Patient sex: F
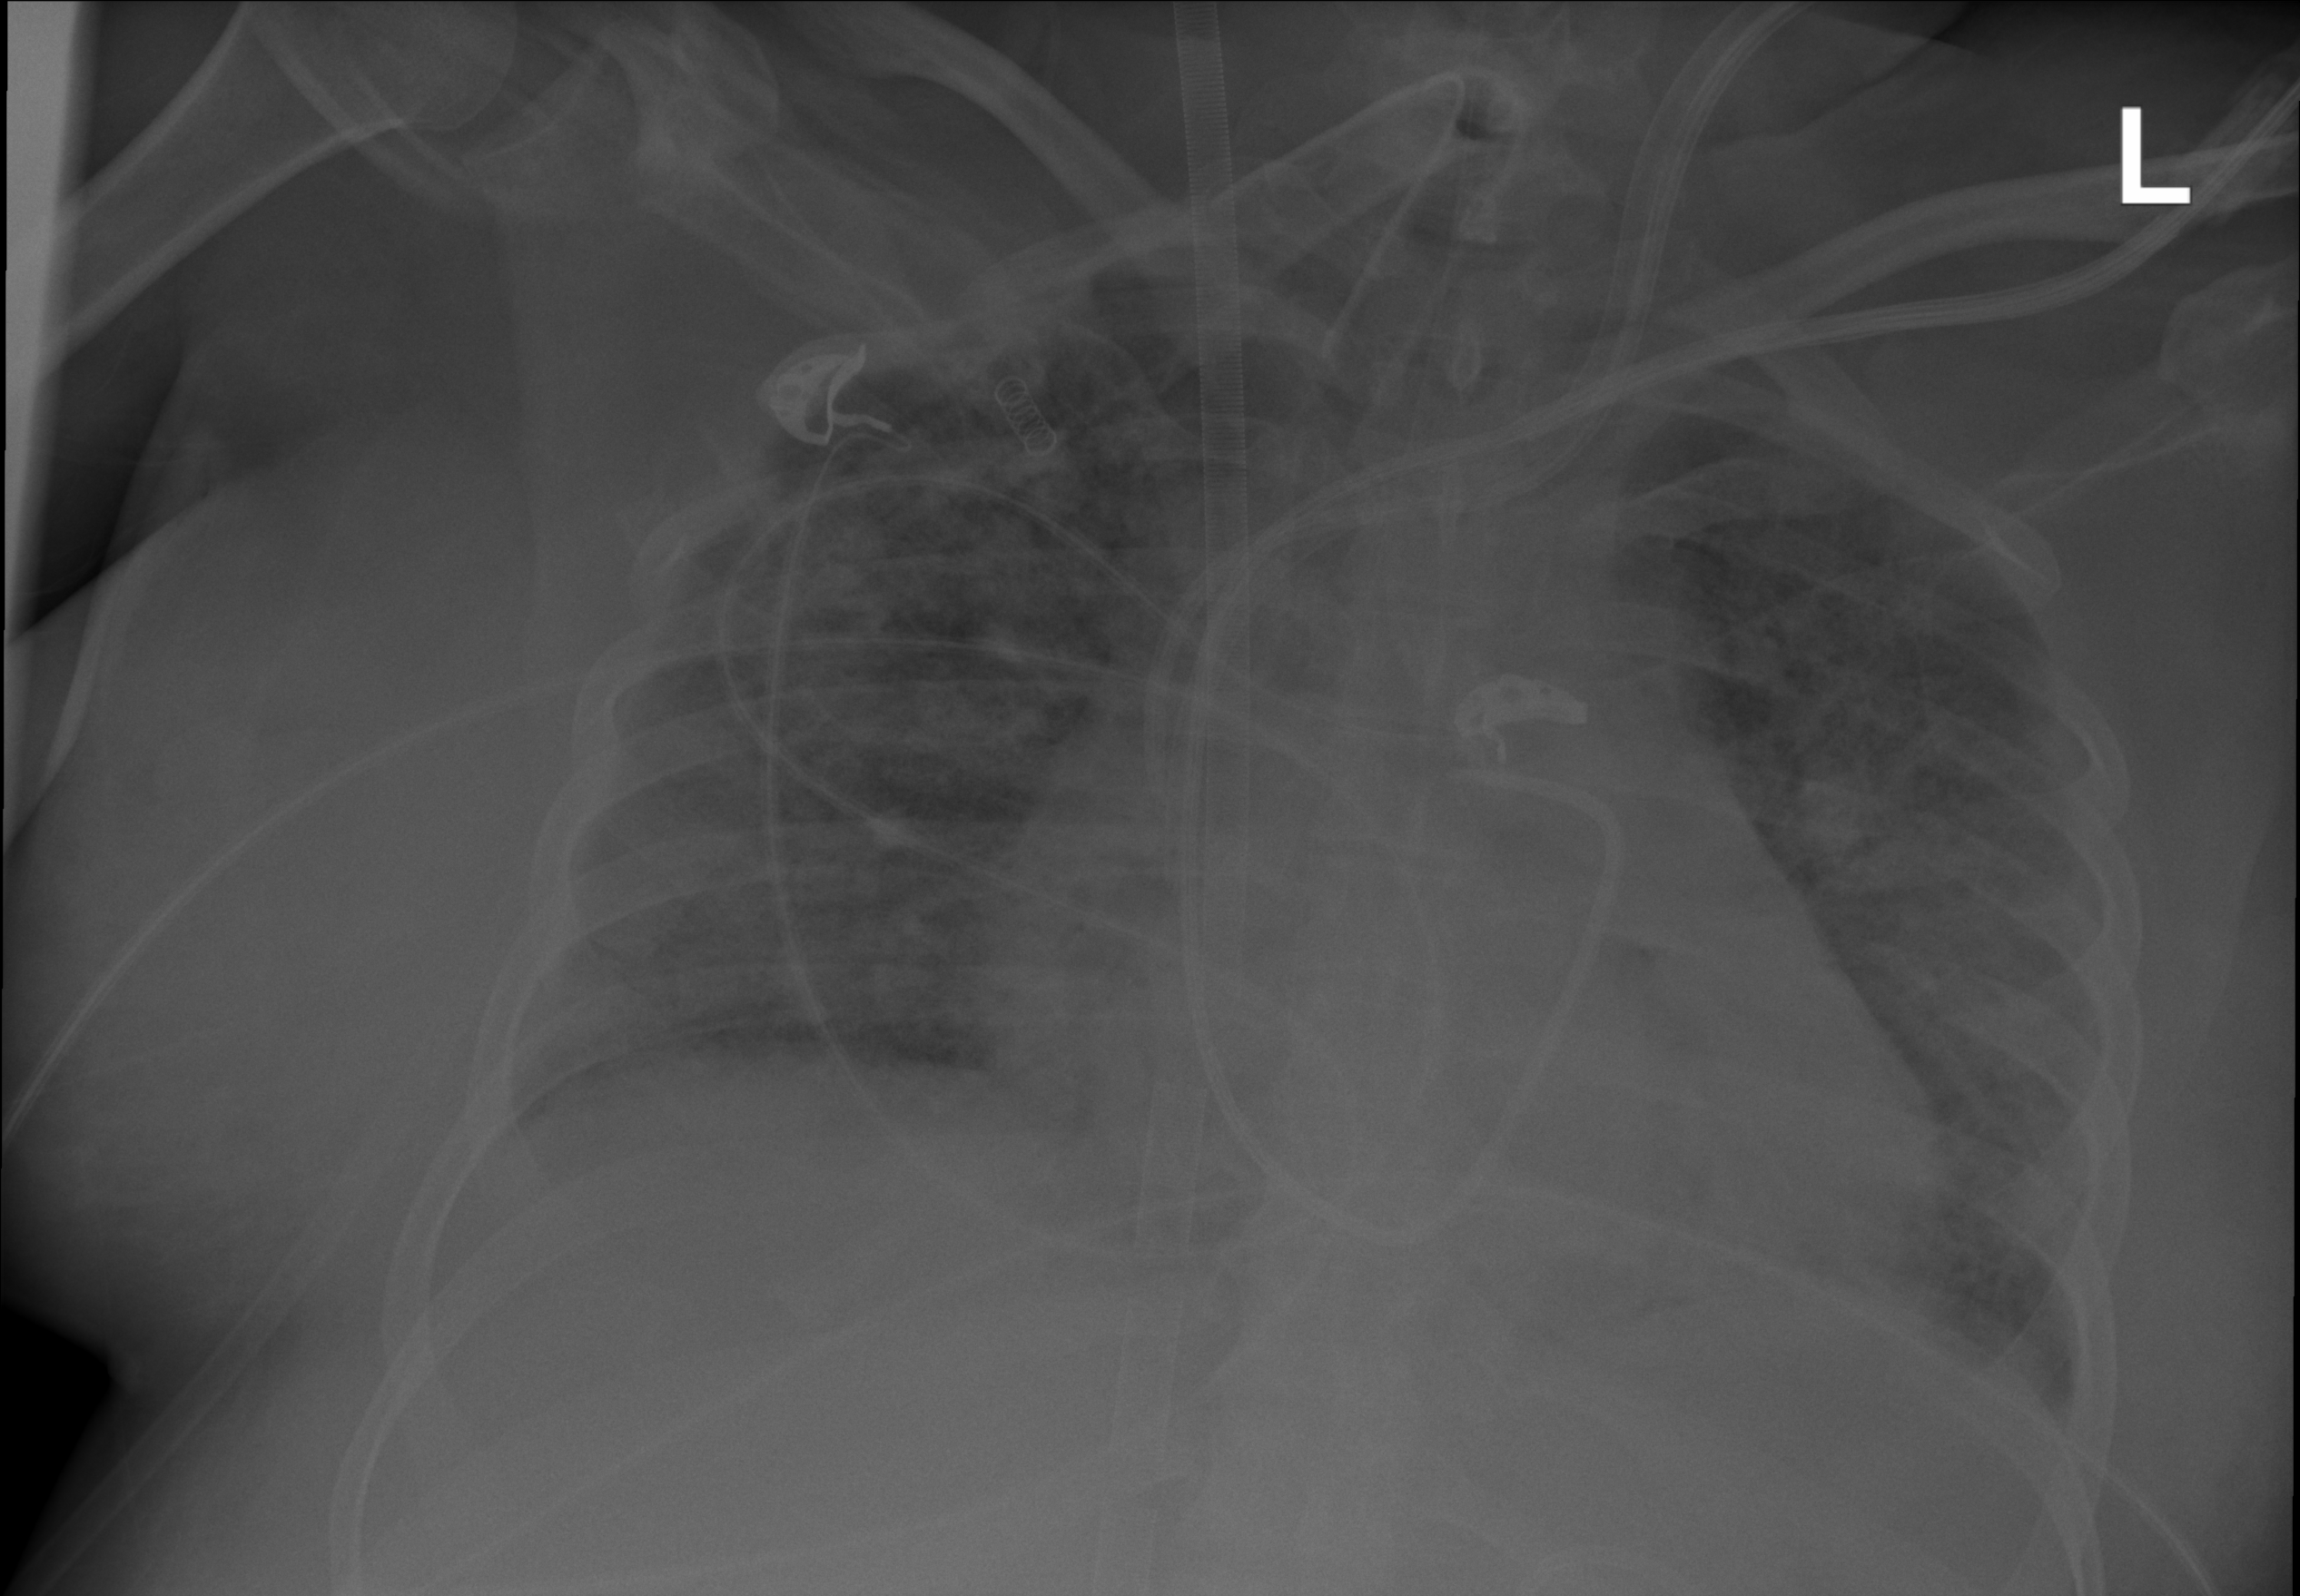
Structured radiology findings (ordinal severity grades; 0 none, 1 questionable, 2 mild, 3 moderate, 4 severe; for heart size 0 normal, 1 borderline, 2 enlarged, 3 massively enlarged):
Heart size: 2
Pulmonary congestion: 0
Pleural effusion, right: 1
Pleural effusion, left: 1
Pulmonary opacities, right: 3
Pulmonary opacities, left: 3
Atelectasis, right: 2
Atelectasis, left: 2